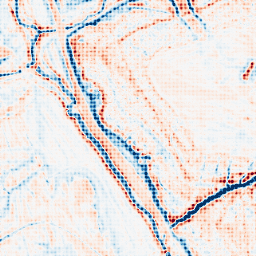
Category: edge_preserving
Decomposition family: bilateral
Decomposition parameters: d: 15
sigma_color: 100
sigma_space: 100
Upsampling method: sinc_blackman
Upsampling parameters: scale: 8
kernel_size: 8
Upsampling scale: 8